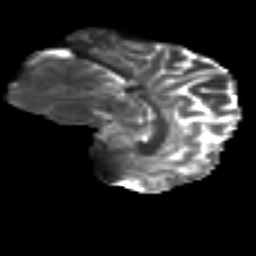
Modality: T2w
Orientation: sagittal
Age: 32
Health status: ill
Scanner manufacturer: philips
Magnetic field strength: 3 T
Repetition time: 9 s
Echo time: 0.127 s